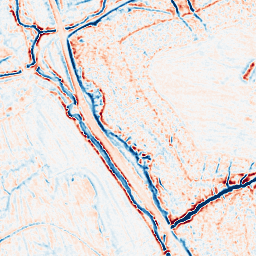
Category: edge_preserving
Decomposition family: bilateral
Decomposition parameters: d: 9
sigma_color: 150
sigma_space: 25
Upsampling method: linear_exact
Upsampling parameters: scale: 2
Upsampling scale: 2